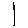
Label: line